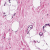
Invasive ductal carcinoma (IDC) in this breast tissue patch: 0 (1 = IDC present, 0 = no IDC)